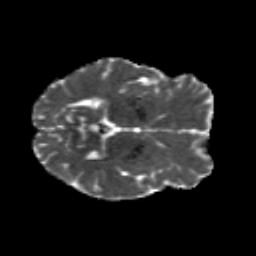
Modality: MD
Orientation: axial
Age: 30
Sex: female
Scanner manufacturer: siemens
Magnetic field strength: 3 T
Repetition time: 8.8 s
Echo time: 0.085 s